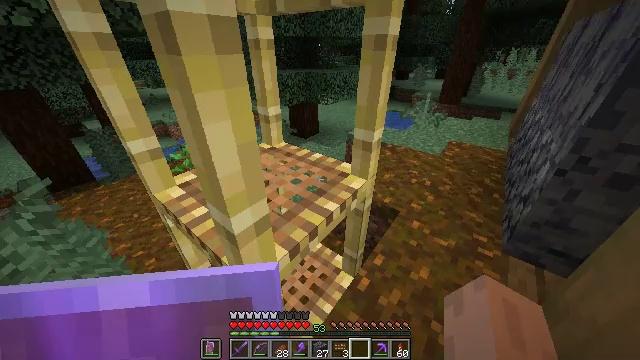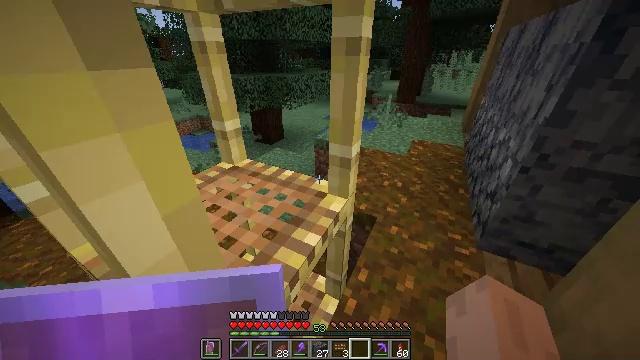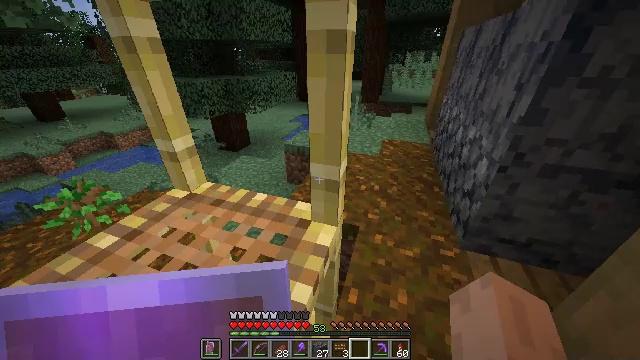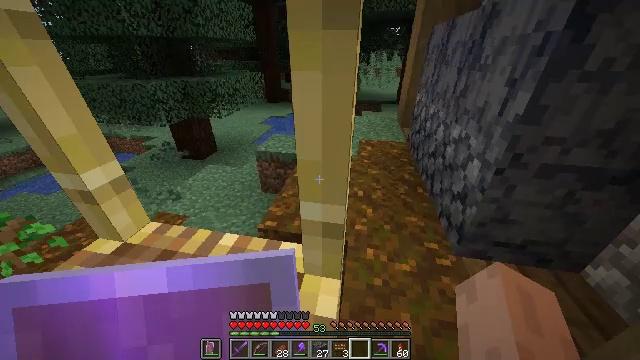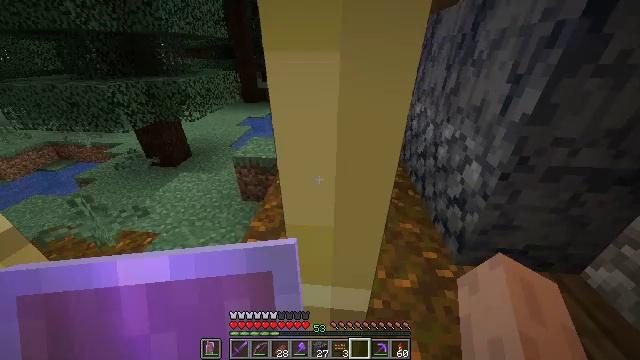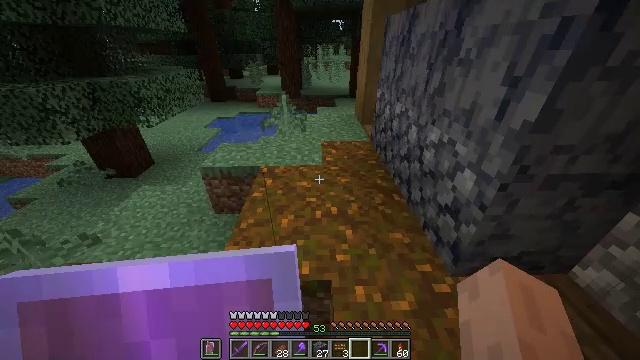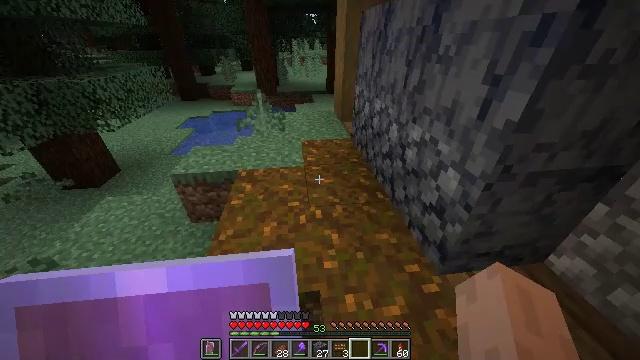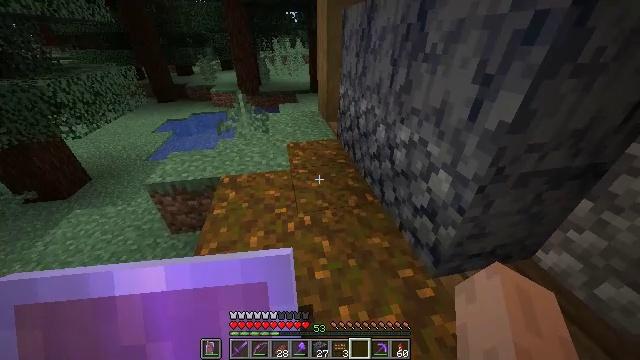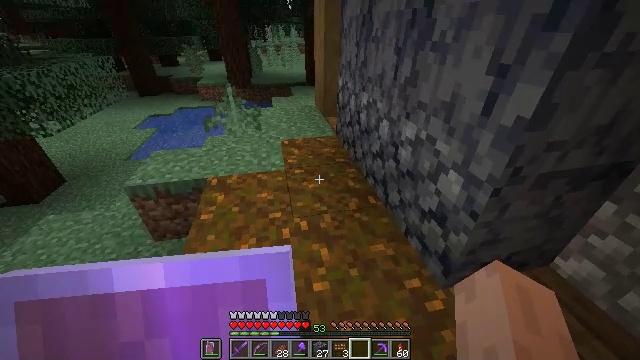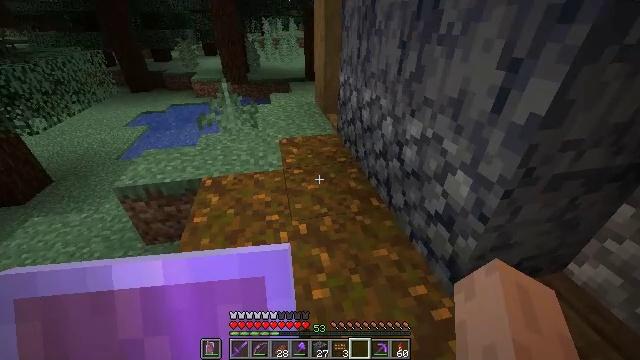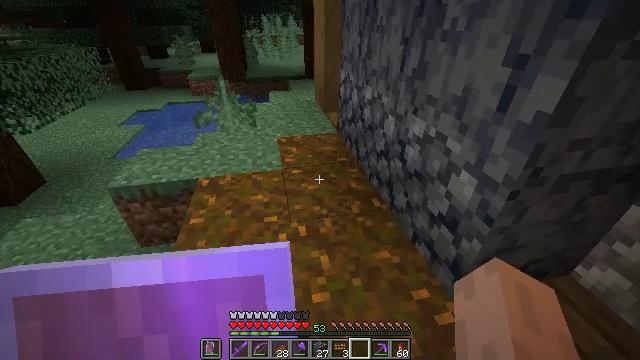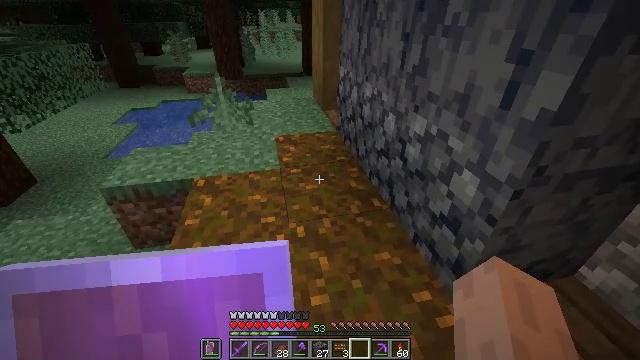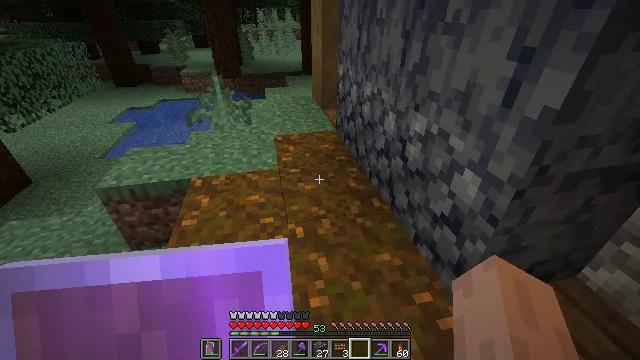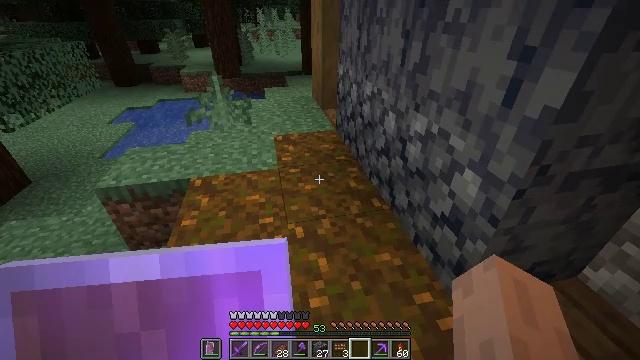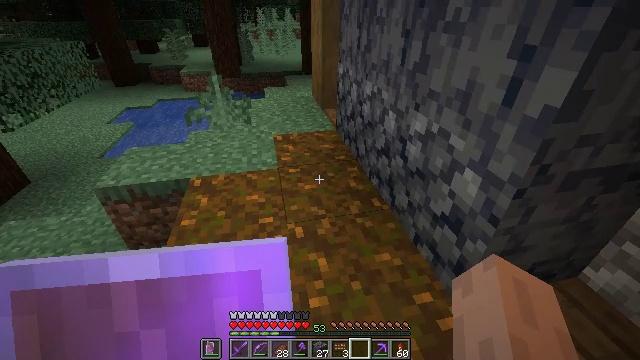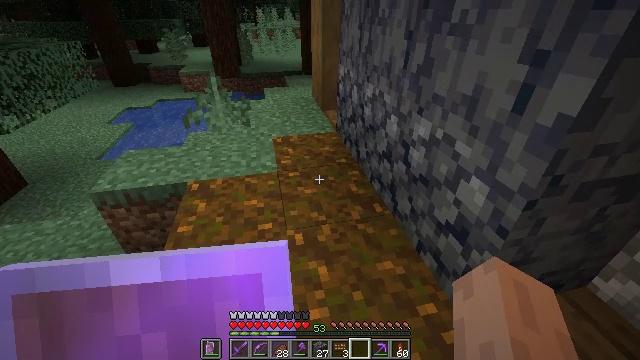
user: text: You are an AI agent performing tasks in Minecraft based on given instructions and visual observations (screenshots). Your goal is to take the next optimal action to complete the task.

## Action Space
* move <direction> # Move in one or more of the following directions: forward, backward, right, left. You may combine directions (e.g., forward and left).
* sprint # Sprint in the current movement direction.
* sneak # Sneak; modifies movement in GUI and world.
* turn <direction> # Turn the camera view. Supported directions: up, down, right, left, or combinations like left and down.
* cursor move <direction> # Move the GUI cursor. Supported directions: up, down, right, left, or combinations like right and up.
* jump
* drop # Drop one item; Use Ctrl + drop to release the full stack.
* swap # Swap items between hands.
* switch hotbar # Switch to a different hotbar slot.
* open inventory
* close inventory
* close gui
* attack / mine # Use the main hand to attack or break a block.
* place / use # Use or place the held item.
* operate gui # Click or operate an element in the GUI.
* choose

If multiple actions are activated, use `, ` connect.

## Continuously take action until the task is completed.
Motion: motion action
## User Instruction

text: Gather up the campfire.
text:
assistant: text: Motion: move forward, sprint, turn right
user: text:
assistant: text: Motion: move forward, sprint, turn right
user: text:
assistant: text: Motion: move forward, sprint, turn right
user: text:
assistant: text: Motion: move forward, sprint, turn right
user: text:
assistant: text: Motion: move forward, sprint, turn right
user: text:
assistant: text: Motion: move forward, turn right and down
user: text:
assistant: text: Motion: turn right
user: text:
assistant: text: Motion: no_op
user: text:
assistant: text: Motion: no_op
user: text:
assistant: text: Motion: no_op
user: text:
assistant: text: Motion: no_op
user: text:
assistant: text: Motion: no_op
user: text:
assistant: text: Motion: no_op
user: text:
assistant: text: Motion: no_op
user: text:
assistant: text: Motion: move forward
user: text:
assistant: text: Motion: move forward
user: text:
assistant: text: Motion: move forward
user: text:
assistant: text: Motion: move forward
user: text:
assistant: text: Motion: move forward
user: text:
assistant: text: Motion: move forward
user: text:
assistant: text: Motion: move forward
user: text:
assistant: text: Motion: move forward
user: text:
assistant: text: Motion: move forward, turn right and down
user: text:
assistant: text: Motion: move forward, turn right and down
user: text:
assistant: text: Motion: move forward, turn right and down
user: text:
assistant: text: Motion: move forward
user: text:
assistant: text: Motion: move forward
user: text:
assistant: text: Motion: move forward
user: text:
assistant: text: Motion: move forward
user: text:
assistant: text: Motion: move forward